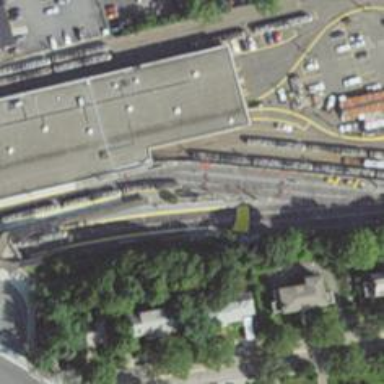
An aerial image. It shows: Light rail yard with electrified contact lines.